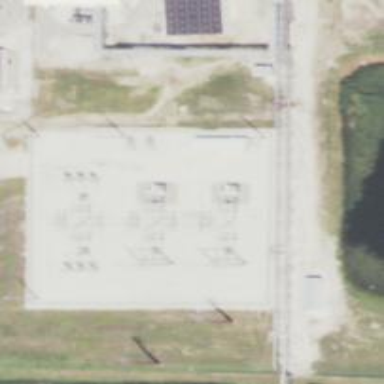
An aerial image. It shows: Switch for power supply.